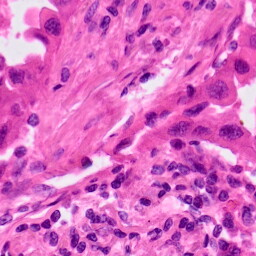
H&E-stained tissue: Lung